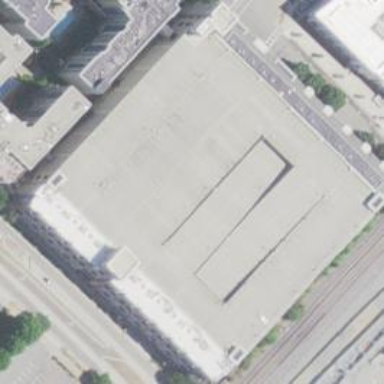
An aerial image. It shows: Multi-storey concrete parking building.